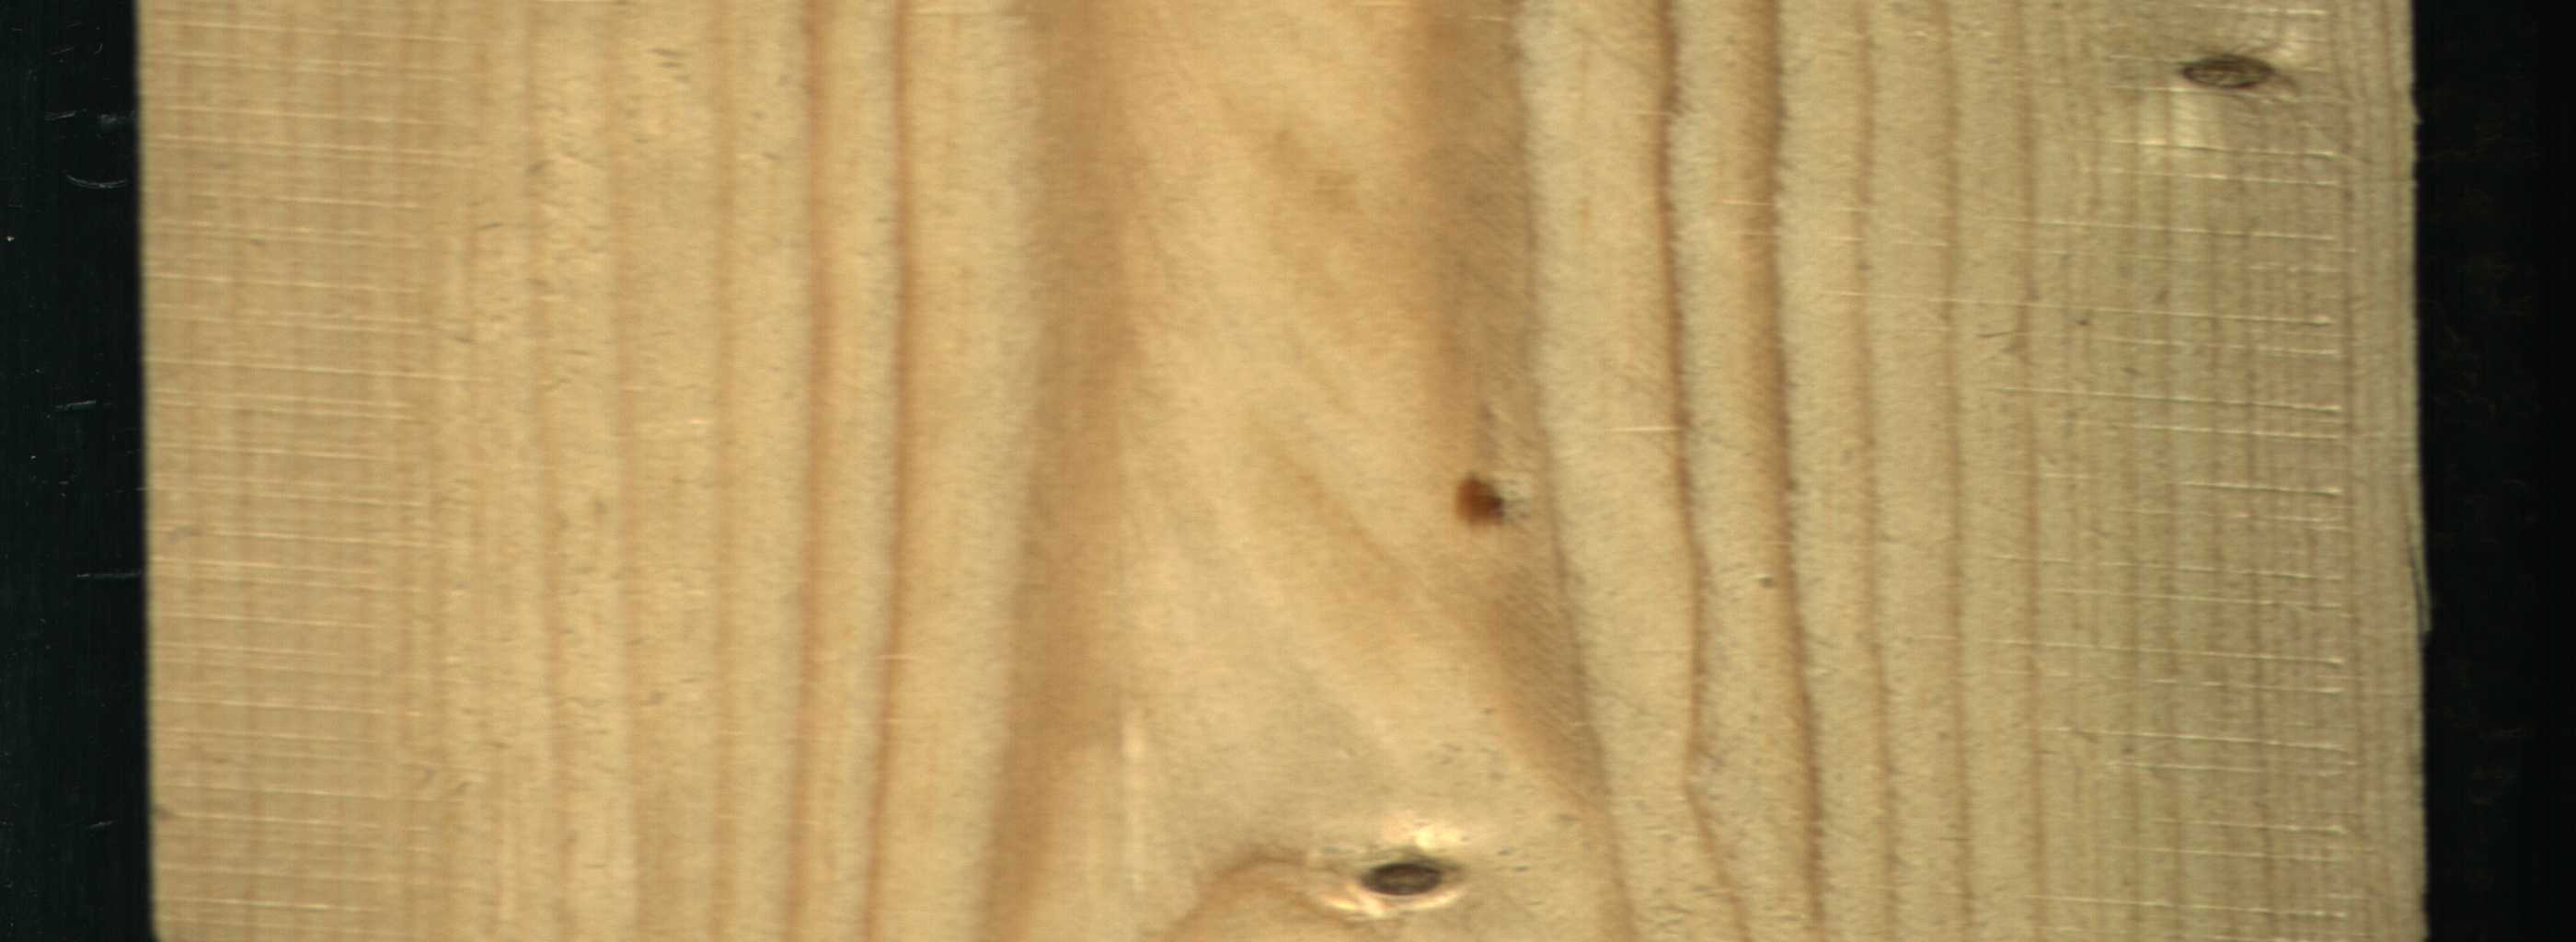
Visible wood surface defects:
resin
Dead_Knot
Live_Knot